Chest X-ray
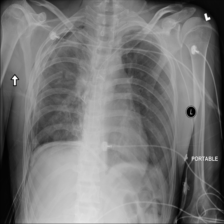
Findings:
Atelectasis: negative
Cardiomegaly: negative
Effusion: negative
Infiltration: negative
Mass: negative
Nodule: negative
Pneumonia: negative
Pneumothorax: negative
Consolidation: negative
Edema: negative
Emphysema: negative
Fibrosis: negative
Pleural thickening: negative
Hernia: negative